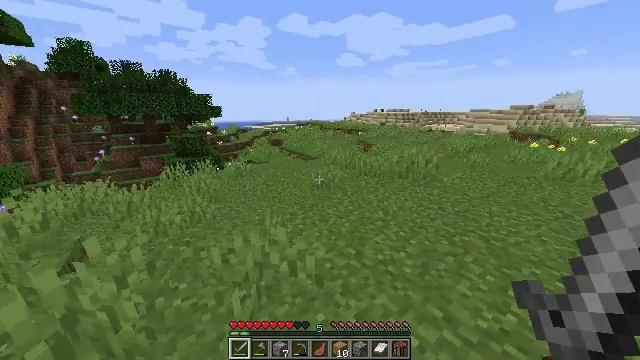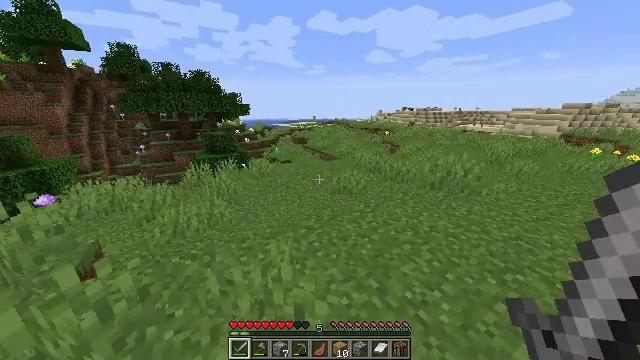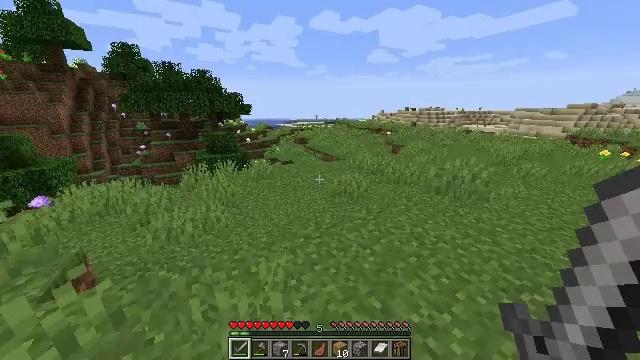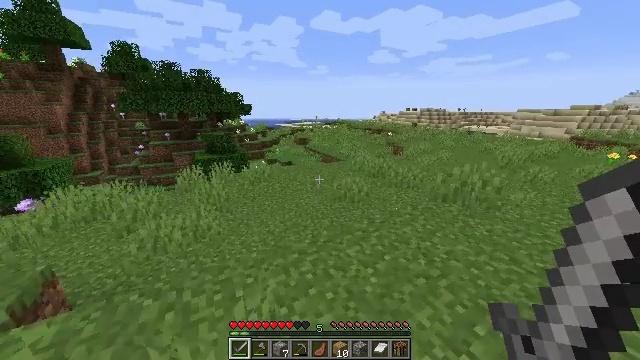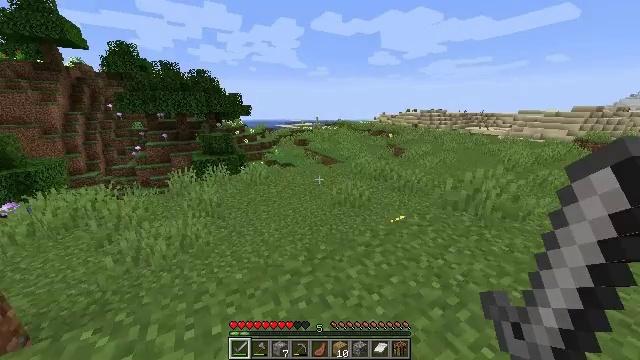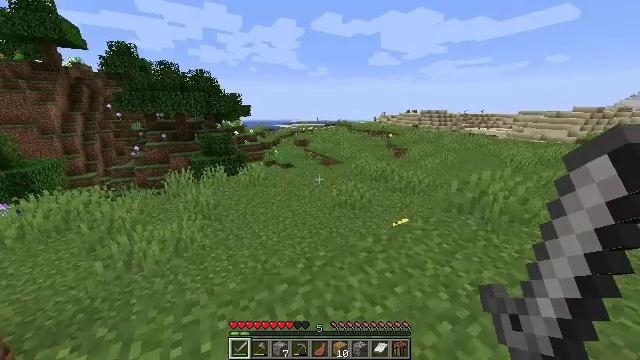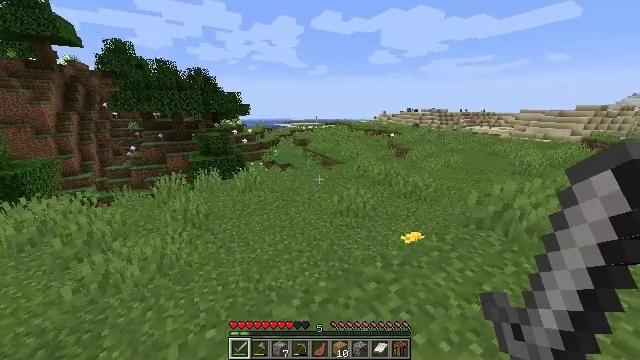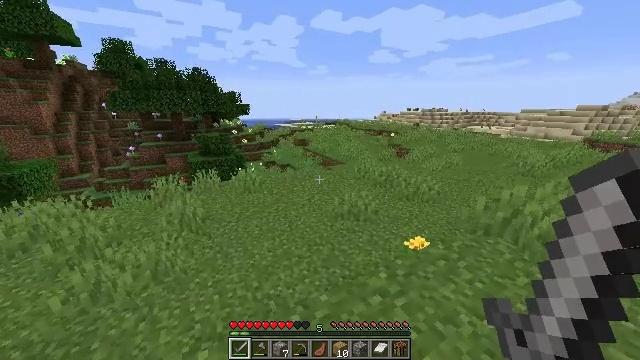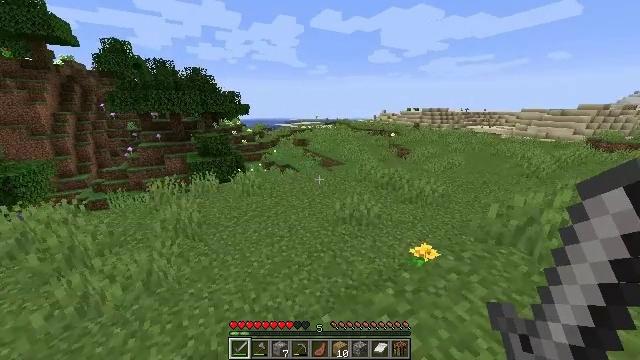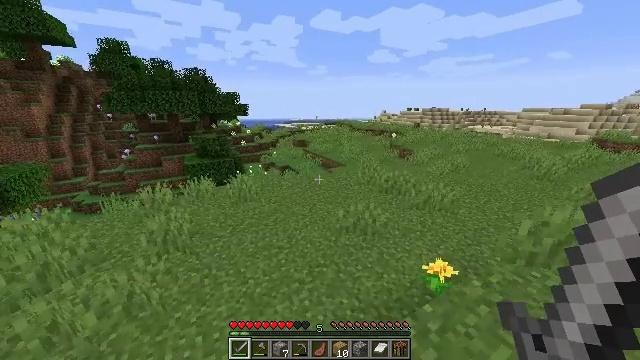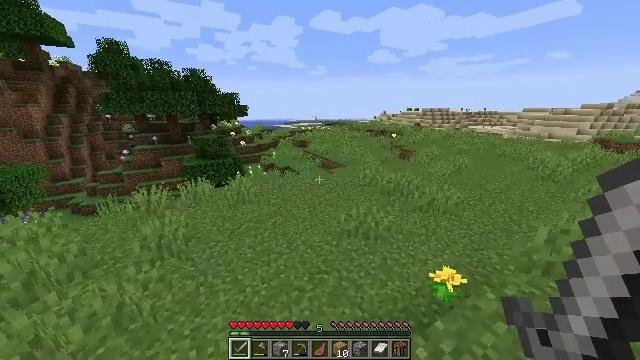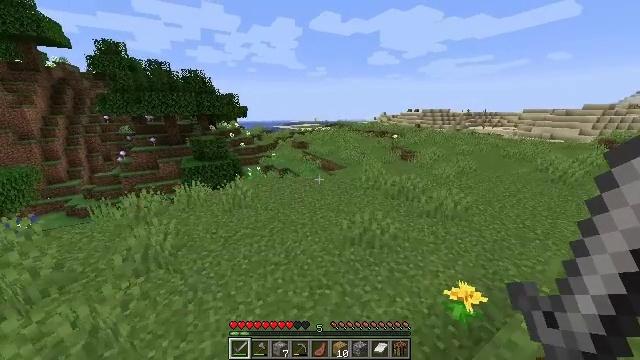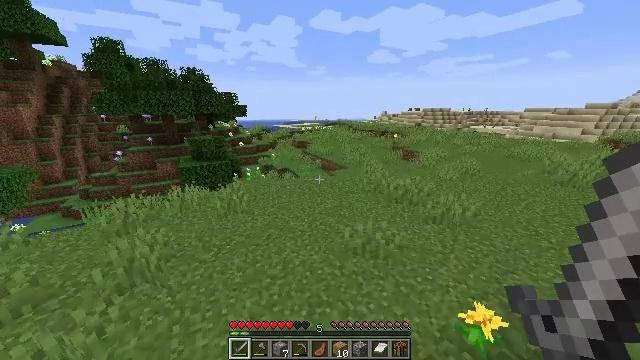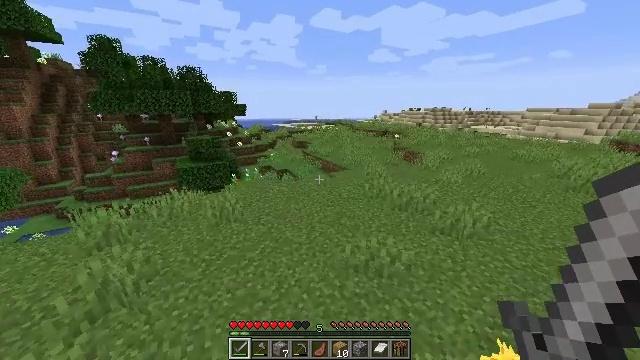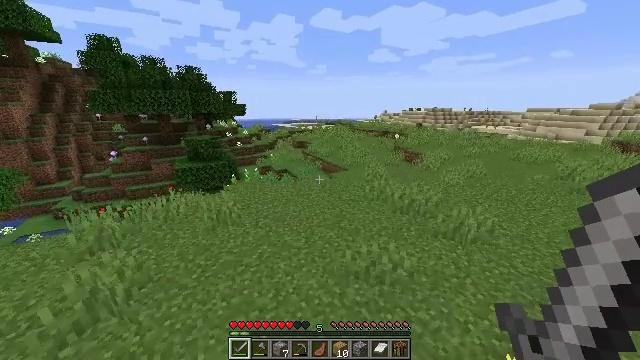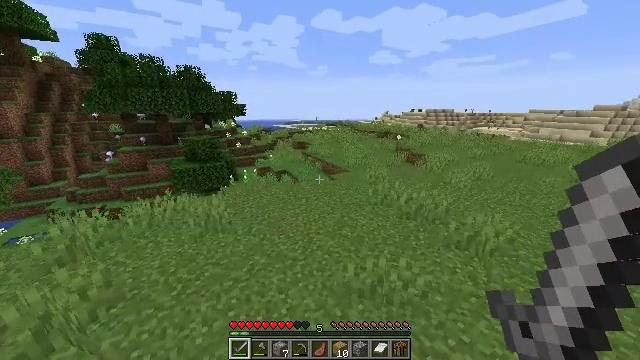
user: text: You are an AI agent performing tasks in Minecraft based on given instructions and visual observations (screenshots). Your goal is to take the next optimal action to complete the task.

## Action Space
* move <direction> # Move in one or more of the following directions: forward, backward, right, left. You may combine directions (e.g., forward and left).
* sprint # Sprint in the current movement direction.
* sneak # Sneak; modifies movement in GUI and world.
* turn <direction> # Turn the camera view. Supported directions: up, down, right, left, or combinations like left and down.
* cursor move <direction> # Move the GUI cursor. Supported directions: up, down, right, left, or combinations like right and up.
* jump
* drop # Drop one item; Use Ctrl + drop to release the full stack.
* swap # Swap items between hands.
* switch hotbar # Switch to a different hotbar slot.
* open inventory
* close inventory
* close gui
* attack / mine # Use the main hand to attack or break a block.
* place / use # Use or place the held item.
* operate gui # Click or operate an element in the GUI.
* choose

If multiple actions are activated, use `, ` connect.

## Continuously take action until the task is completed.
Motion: motion action
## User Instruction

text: Harvest the rose bush for its flowers.
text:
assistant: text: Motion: move forward, sprint, turn left
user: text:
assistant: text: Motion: move forward, sprint
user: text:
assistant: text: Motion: move forward, sprint
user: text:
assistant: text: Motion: move forward, sprint
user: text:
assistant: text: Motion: move forward, sprint
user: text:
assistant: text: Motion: move forward, sprint
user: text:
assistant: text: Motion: move forward, sprint
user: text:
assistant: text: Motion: move forward, sprint
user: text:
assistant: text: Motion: move forward, sprint
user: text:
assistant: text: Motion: move forward, sprint
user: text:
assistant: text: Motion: move forward, sprint
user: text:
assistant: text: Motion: move forward, sprint
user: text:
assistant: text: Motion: move forward, sprint
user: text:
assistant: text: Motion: move forward, sprint
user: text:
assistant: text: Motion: move forward, sprint
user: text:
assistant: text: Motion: move forward, sprint, turn left
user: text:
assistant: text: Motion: move forward, sprint
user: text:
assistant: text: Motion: move forward, sprint, turn left
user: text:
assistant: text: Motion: move forward, sprint
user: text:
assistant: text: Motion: move forward, sprint, turn left
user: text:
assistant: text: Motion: move forward, sprint, turn left
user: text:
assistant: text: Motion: move forward, sprint, turn left
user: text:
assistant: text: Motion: move forward, sprint, turn left
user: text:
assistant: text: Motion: move forward, sprint, turn left
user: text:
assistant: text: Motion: move forward, sprint, turn left
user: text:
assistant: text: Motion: move forward, sprint, turn left
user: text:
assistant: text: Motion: move forward, sprint, turn left
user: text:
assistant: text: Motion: move forward, sprint, turn left
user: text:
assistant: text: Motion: move forward, sprint, turn left
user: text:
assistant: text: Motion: move forward, sprint, turn left